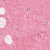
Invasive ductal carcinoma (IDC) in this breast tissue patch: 0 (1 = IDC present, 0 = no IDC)